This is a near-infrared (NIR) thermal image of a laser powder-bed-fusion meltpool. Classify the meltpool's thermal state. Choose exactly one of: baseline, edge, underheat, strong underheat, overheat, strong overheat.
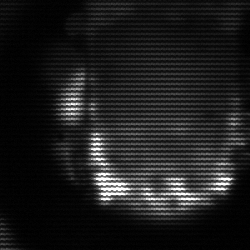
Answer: baseline